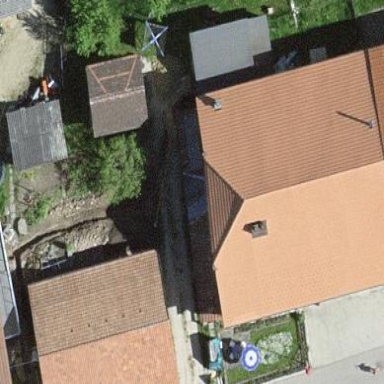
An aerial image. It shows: Residential building.